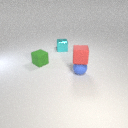
small green rubber cube to the left of small blue rubber sphere